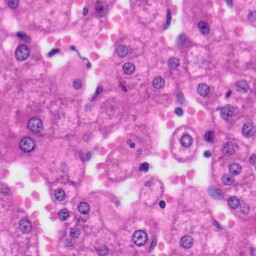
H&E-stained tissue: Liver